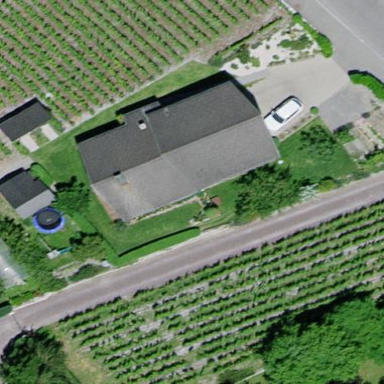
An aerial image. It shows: Vineyard.